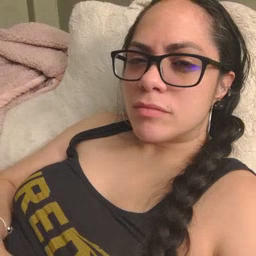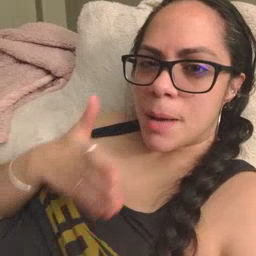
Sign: beside